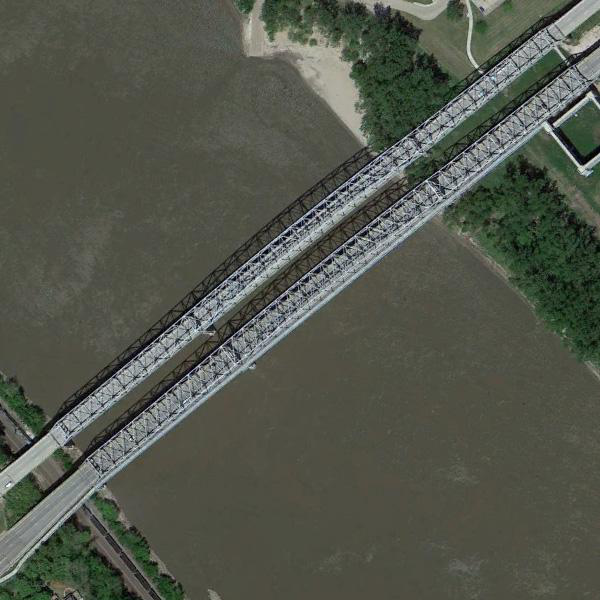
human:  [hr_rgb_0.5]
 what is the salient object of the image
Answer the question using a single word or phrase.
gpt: bridge